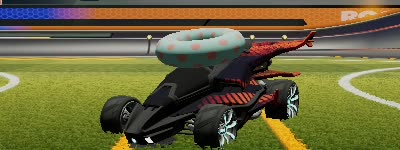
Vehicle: aftershock